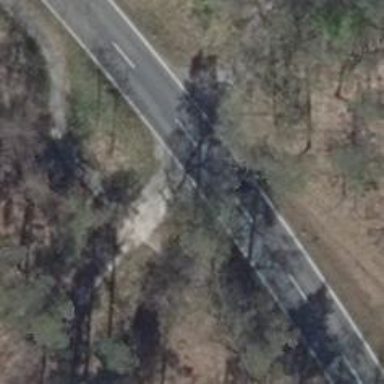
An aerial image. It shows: Asphalt cycleway.